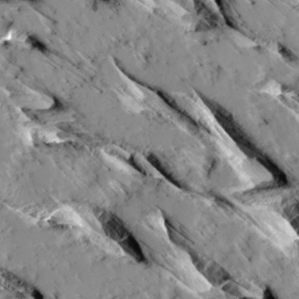
Label: non_frost